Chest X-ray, PA view. Patient: 39 years old, sex M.
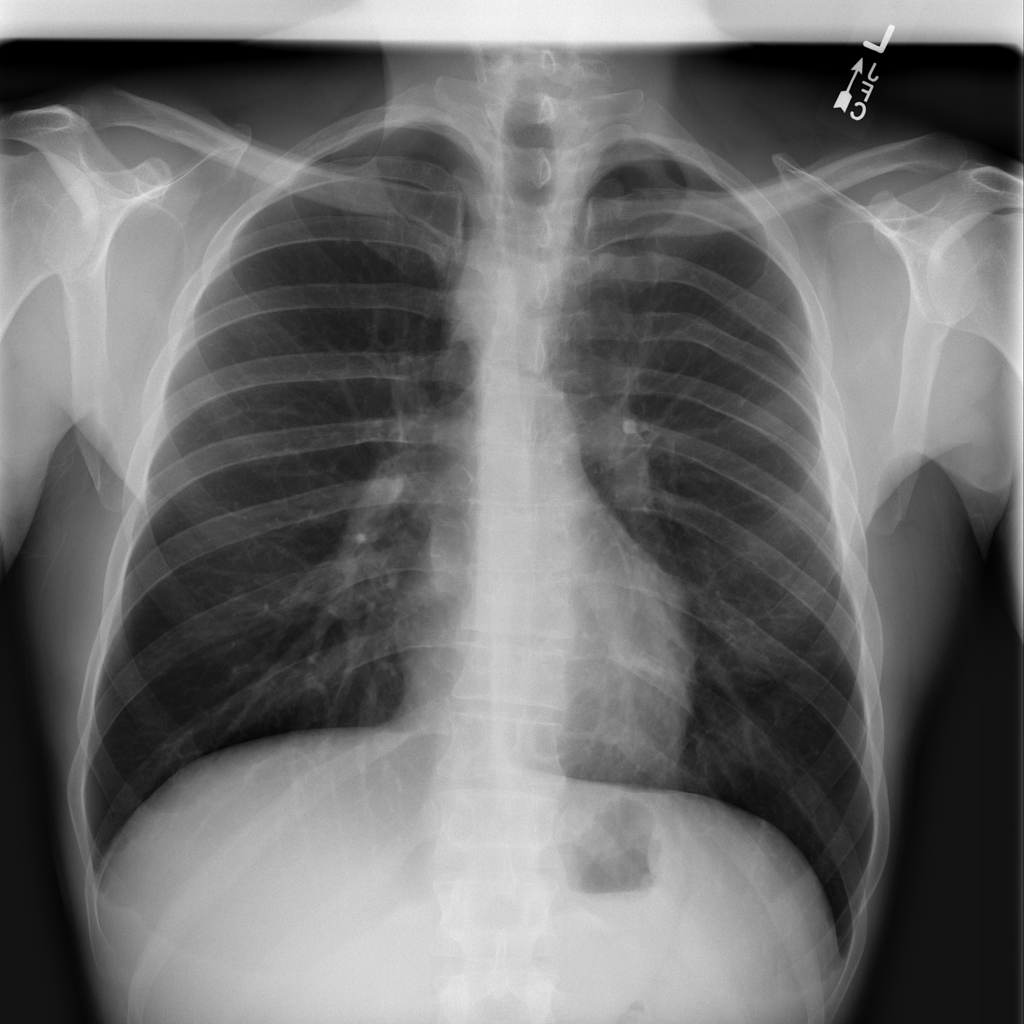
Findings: No Finding